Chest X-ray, PA view. Patient: 49 years old, sex F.
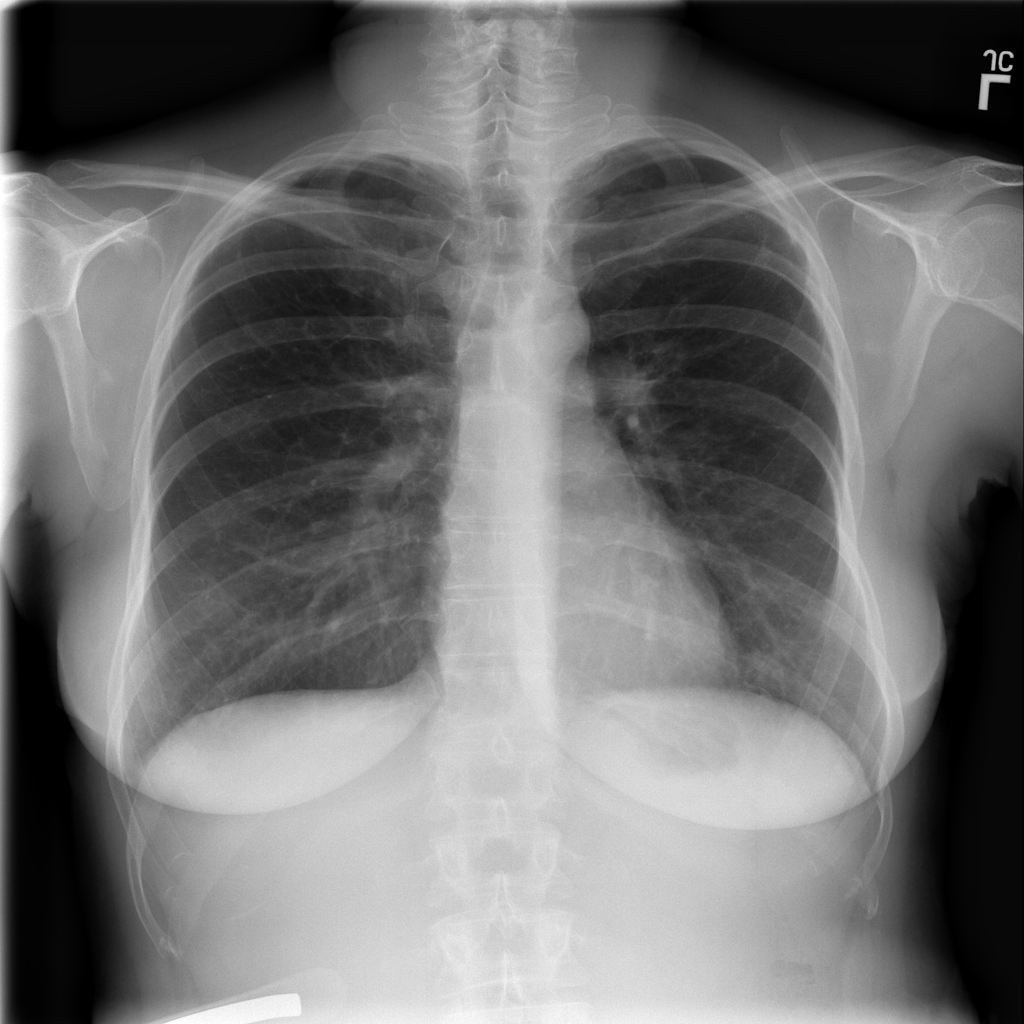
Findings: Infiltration